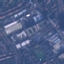
Land use / land cover: Industrial